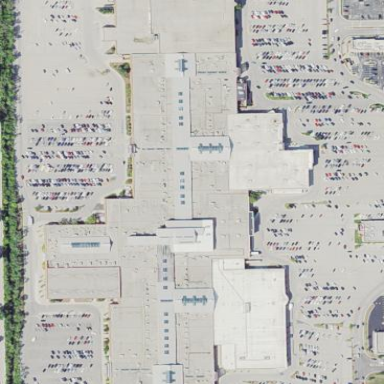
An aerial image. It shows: Retail area.